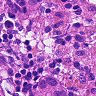
Metastatic tissue present: yes